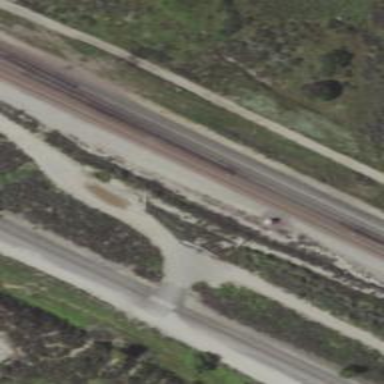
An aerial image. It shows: Railway track.